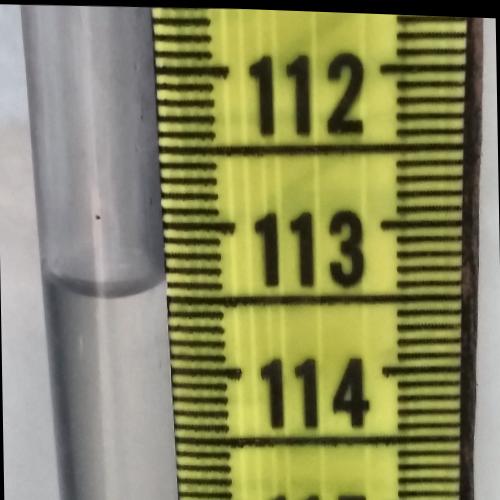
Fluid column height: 113.4 cm